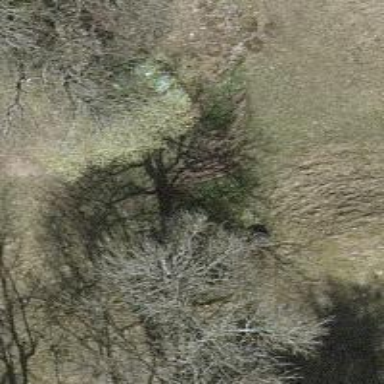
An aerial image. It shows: Single tag "natural: tree."